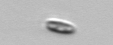
Label: pennate